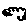
Label: cloud